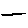
Label: line